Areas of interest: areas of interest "Museum"
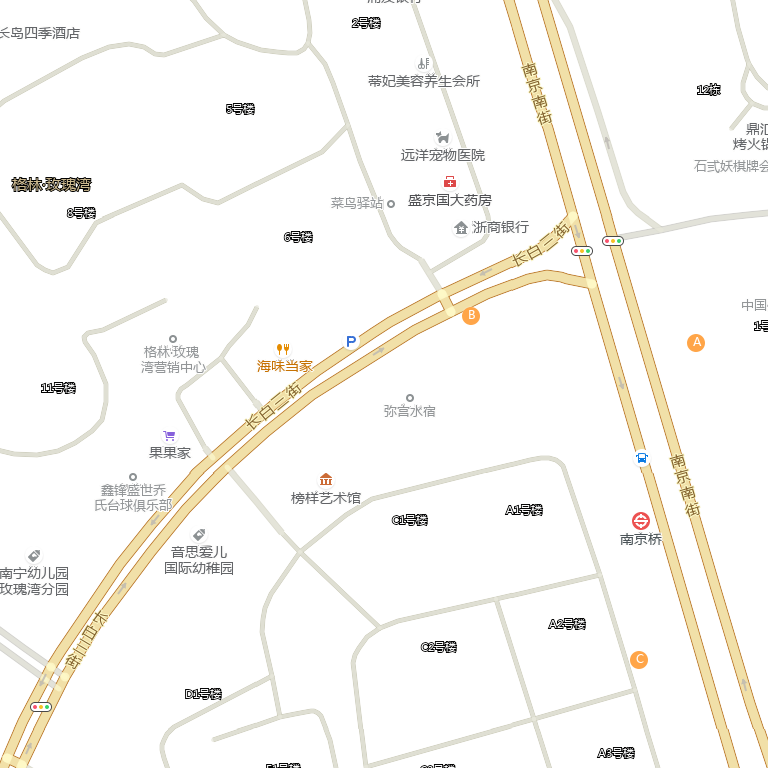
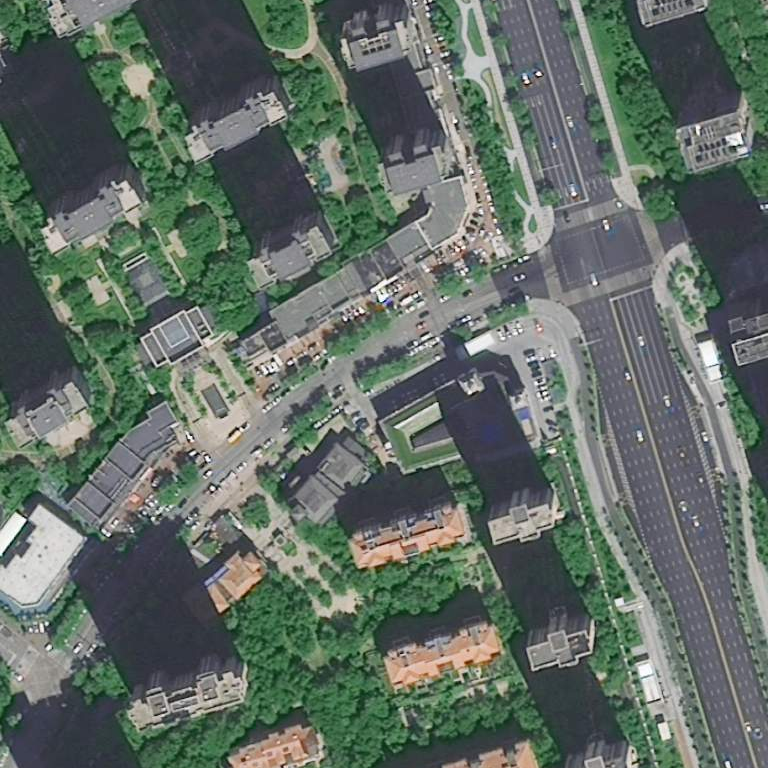